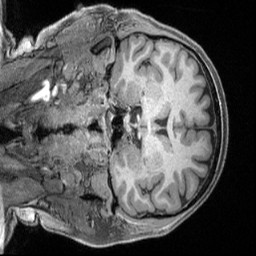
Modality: T1w
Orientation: coronal
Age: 38
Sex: female
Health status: healthy
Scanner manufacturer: siemens
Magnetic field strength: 3 T
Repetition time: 2.4 s
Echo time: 0.00222 s